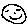
Label: smiley face